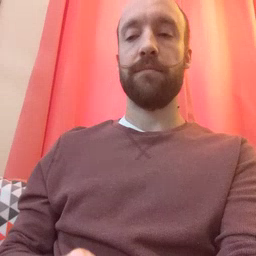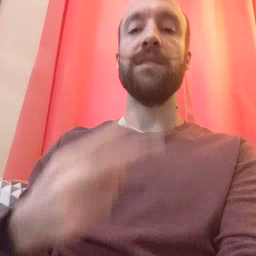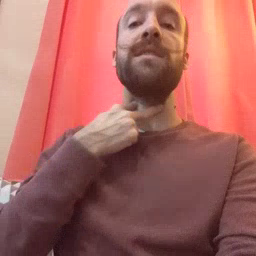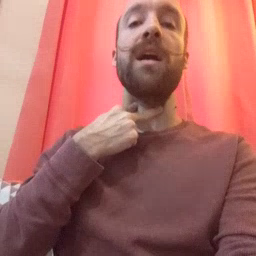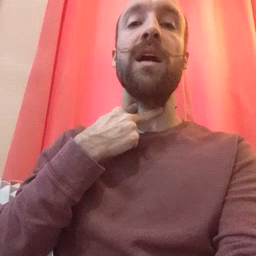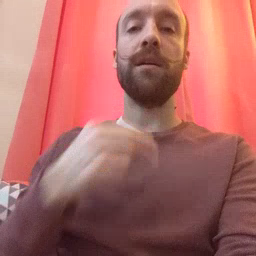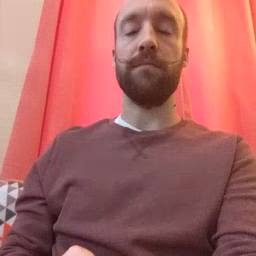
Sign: stuck